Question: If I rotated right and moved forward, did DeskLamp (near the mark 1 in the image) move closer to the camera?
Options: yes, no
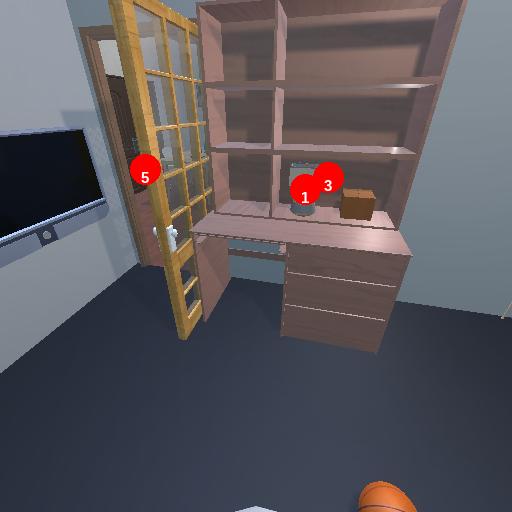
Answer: yes